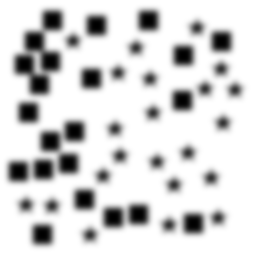
Squares: 22
Triangles: 0
Stars: 22
Total shapes: 44